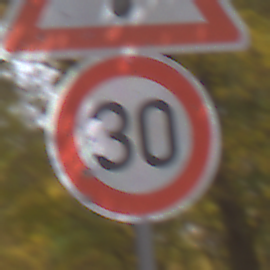
Verkehrszeichen: Geschwindigkeit30
Zusatzzeichen oben: Gefahrenstelle
Umgebung: Outdoor, Nature
Tageszeit: Midday
Wetter: Overcast
Licht: Natural
Jahreszeit: NotSpecified
Kontrast: LowContrast